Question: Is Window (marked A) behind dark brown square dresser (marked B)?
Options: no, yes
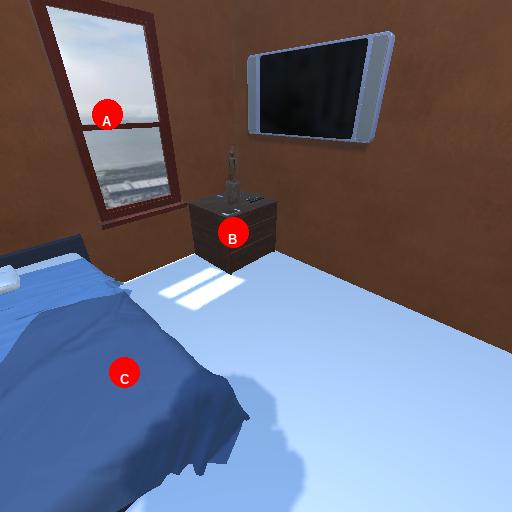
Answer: no